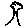
Label: tree